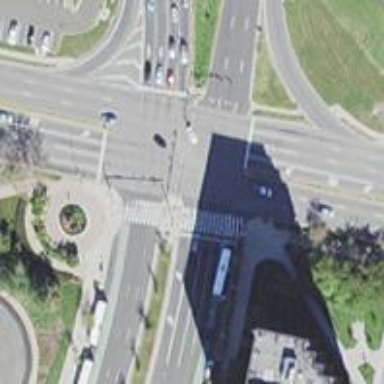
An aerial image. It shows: Zebra crossing for pedestrians.